Question: With Photoshop, I can put two different border to an element with two different color. And with that, I can make many dynamic shade-effect with my elements. Even with Photoshop effects, I can manage that with Drop Shadow and Inner Shadow.
On the Web Design concern, if I have design like the image below, how can I achieve that with CSS? Is it really possible?

I'm giving two borders to the white element: the outer border is white, and the inner border is greyish. Together, they create a dynamic look so that it feels like an inset element, and the white element is pillow embossed. So thing is a bit:
'''
div.white{
border: 2px solid white;
border: 1px solid grey;
}
'''
But you know it's a double declaration, and is invalid. So how can I manage such thing in CSS?
And if I put 'border-style: double' then you know I can't pass two different color for the singe 'double' border.
'''
div.white{
border: double white grey;
}
'''
Additionally, I'm familiar with LESS CSS Preprocessor. So if such a thing is possible using CSS Preprocessor, please let me know.
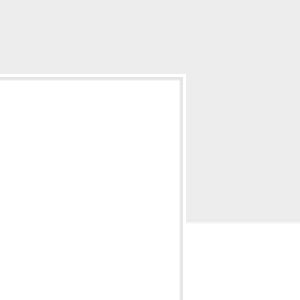
Answer: Alternatively, you can use pseudo-elements to do so :) the advantage of the pseudo-element solution is that you can use it to space the inner border at an arbitrary distance away from the actual border, and the background will show through that space. The markup:
'''
body {
background-image: linear-gradient(180deg, #ccc 50%, #fff 50%);
background-repeat: no-repeat;
height: 100vh;
}
.double-border {
background-color: #ccc;
border: 4px solid #fff;
padding: 2em;
width: 16em;
height: 16em;
position: relative;
margin: 0 auto;
}
.double-border:before {
background: none;
border: 4px solid #fff;
content: "";
display: block;
position: absolute;
top: 4px;
left: 4px;
right: 4px;
bottom: 4px;
pointer-events: none;
}
'''
'''
<div class="double-border">
<!-- Content -->
</div>
'''
If you want borders that are consecutive to each other (no space between them), you can use multiple 'box-shadow' declarations (separated by commas) to do so:
'''
body {
background-image: linear-gradient(180deg, #ccc 50%, #fff 50%);
background-repeat: no-repeat;
height: 100vh;
}
.double-border {
background-color: #ccc;
border: 4px solid #fff;
box-shadow:
inset 0 0 0 4px #eee,
inset 0 0 0 8px #ddd,
inset 0 0 0 12px #ccc,
inset 0 0 0 16px #bbb,
inset 0 0 0 20px #aaa,
inset 0 0 0 20px #999,
inset 0 0 0 20px #888;
/* And so on and so forth, if you want border-ception */
margin: 0 auto;
padding: 3em;
width: 16em;
height: 16em;
position: relative;
}
'''
'''
<div class="double-border">
<!-- Content -->
</div>
'''